Question: There is an object 'ObjectA' which has a list of 'ObjectB'. There is a 'TreeMap' inside the 'ObjectB'. This 'TreeMap' has a 'String' as key and a 'List' of another object 'ObjectC' as value. This 'TreeMap' and the 'list' inside has been displayed on the 'jsp' using the 's:iterator' and 's:textfield' and it is being displayed correctly. i.e. the "values" inside the s:textfield are correct. Now, the problem arises when the textfield is modified. How do we capture the modified values inside ObjectC in the action class? With the code given here, the key ("Key1") comes in the action but the value is null.
'''
public class ObjectA implements Serializable {
private Integer attr1;
private List<ObjectB> objB;
//...getters and setters....
public class ObjectB implements Serializable {
private Integer attr11;
private TreeMap<String,List<ObjectC>> allPlainFields;
// ...getters and setters....
public class ObjectC implements Serializable {
private Integer attr111;
public String attr112;
// ...getters and setters....
'''
'''
<s:iterator value="objA.objB" var="currentObjB" status="currentGroupStatus">
<s:iterator value="#currentObjB.allPlainFields" var="parentMap" status="headerStatus">
<s:iterator value="#parentMap.value" var="fieldList" status="fieldStatus">
<s:textfield name="objA.objB[%{#currentGroupStatus.index}].allPlainFields['%{#parentMap.key}'][%{#fieldStatus.index}].attr112"/>
</s:iterator>
</s:iterator>
'''
'<input type="text" id="review-act1_objA_objB_0__allPlainFields_'Key1'__6__attr112" value="Correct Value" name="objA.objB[0].allPlainFields['Key1'][0].attr112">'
:
'''
objA Object A (id=955)
objB ArrayList<E> (id=966)
elementData Object[10] (id=967)
[0] ObjectB (id=968)
allPlainFields TreeMap<K,V> (id=972)
comparator null
descendingMap null
entrySet TreeMap$EntrySet (id=979)
keySet null
modCount 1
navigableKeySet null
root TreeMap$Entry<K,V> (id=980)
size 1
values null
[1] ObjectB (id=969)
[2] ObjectB (id=970)
[3] ObjectB (id=971)
[4] null
[5] null
[6] null
[7] null
[8] null
[9] null
modCount 4
size 4
'''
****In the Eclipse "Variables" view, the value for allPlainFields is**:** {Key1=}
:
Tried this but didn't work. The values appear on jsp but when submitted, they don't come in action:
In 'Action' class:
'''
private TreeMap<String,ObjectCList> testTreeMap = new TreeMap<String,ObjectCList>();
//get,set and setting two keys in map "mykey1" and "mykey2"
'''
In 'ObjectCList' class:
'''
private ArrayList<ObjectC> paramMdlList;
//default constructor, get, set
'''
In 'JSP':
'''
<s:form id="test-map" method="post">
<s:iterator value="testTreeMap" var="pMap" status="hStatus">
<li><label><s:property value="%{#pMap.key}" /></label>
<s:iterator value="%{#pMap.value.paramMdlList}" var="pList" status="innerStatus">
<s:textfield name="testTreeMap['%{#pMap.key}'].paramMdlList[%{#innerStatus.index}].attr111"/>
<s:textfield name="testTreeMap['%{#pMap.key}'].paramMdlList[%{#innerStatus.index}].attr112"/>
</s:iterator>
</li>
</s:iterator>
<s:submit value=" " type='button' id="btnh1" action="saveTreeMap">
<span>Save TreeMap</span>
</s:submit>
</s:form>
'''
When the form is submitted, 'updateTreeMap' method of the 'action' is called. The map is printed as mentioned <URL> :
'''
public String updateTreeMap(){
for (Map.Entry<String, ObjectCList> entry : testTreeMap.entrySet())
{
System.out.println(entry.getKey() + "/" + entry.getValue());
}
return SUCCESS;
'''
}
What is "printed" :
mykey1/
mykey2/
i.e.

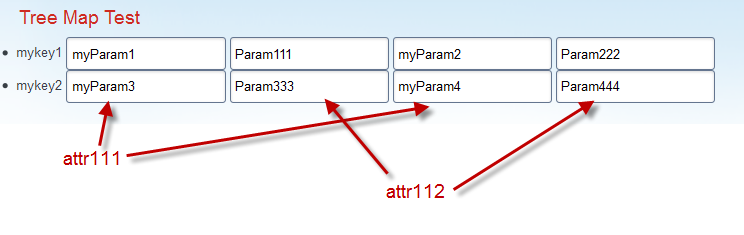
Answer: According to your latest update. If you are using 'TreeMap' Struts2 cannot correctly determine type of elements inside it. Change declaration of 'testTreeMap' from 'TreeMap' to 'Map'.
'''
private Map<String,ObjectCList> testTreeMap = new TreeMap<String,ObjectCList>();
'''
Or annotate 'testTreeMap' with 'com.opensymphony.xwork2.util.Element' annotation to tell Struts2 what type are elements inside map.
'''
@Element(value = ObjectCList.class)
private TreeMap<String,ObjectCList> testTreeMap = new TreeMap<String,ObjectCList>();
'''